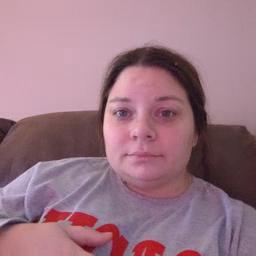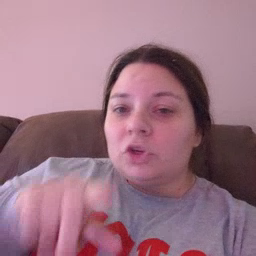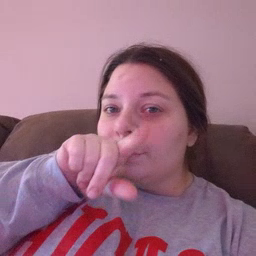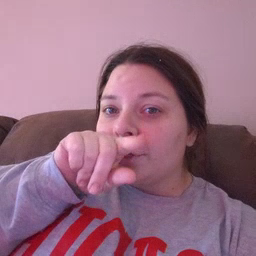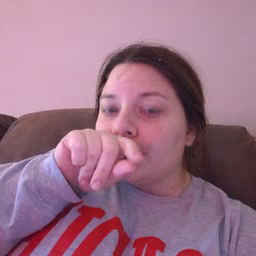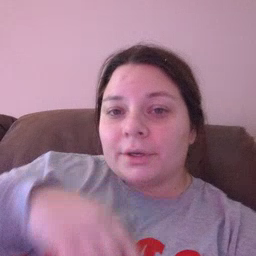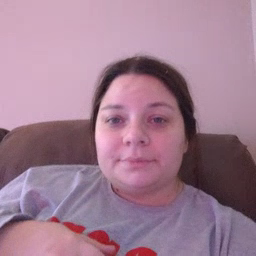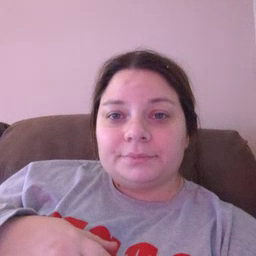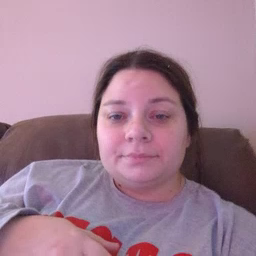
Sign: bird